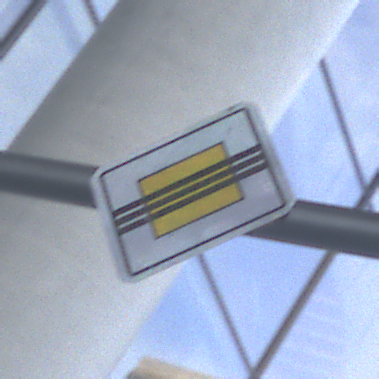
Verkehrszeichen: EndeVorfahrtsstrasse
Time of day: SunriseSunset
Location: Outdoor (Urban)
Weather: PartlyCloudy
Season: NotSpecified
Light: Natural